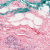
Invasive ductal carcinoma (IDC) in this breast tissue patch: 0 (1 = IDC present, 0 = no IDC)